Question: Is there a way to disable the for files in Eclipse?

I never use it (on purpose at least) and find it to be quite distracting. (I prefer + .)
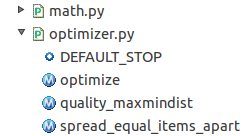
Answer: For the , there is an option for this in the Preferences:
Go to and un-check 'Show members in Package Explorer'.

---
Alternatively, most of Eclipse's different navigator views offer the ability to what to display. Click on the small triangular "menu" symbol at the top of the view and select "Customize View", or "Filter", depending on the view. You are then presented with a menu where you call select what to show and what to hide.

This works with the , , the general and also with the View, and probably a few more. This is a bit more manual, but allows for a finer adjustment. (Options what to show and what to hide differ between the different views.)